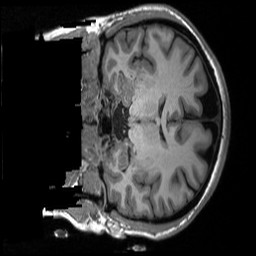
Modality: T1w
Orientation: coronal
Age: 33
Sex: female
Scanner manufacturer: siemens
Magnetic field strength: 3 T
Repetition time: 2.3 s
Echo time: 0.00298 s